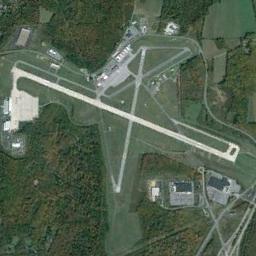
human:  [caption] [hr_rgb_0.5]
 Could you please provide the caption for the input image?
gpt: An airport with some staggered runways and an open area in the forest .

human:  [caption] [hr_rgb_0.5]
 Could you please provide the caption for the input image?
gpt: The airport is divided into two triangular areas by several runways .

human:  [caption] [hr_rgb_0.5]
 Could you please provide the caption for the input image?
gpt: A complex airport with many runways and buildings built on a huge lawn surrounded by forests .

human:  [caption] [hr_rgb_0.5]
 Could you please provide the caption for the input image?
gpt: An airport is in the middle of grass surrounded by many trees .

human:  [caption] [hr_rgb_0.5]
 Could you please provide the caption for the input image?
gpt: Two roads intersect at the airport .